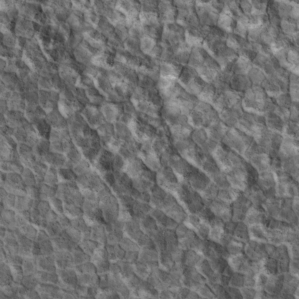
Label: non_frost